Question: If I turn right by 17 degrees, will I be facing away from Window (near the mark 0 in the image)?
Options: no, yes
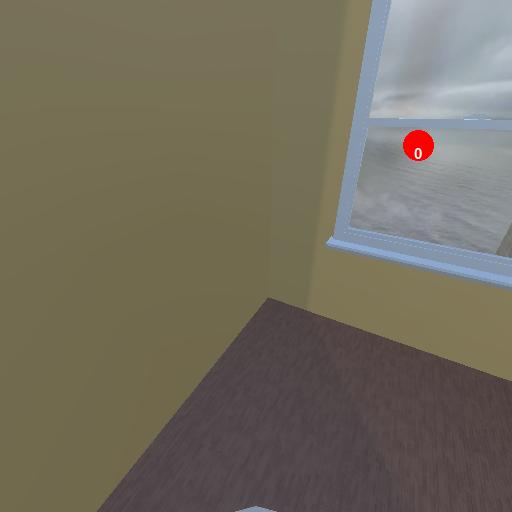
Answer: no